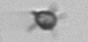
Label: Rhabdolithes